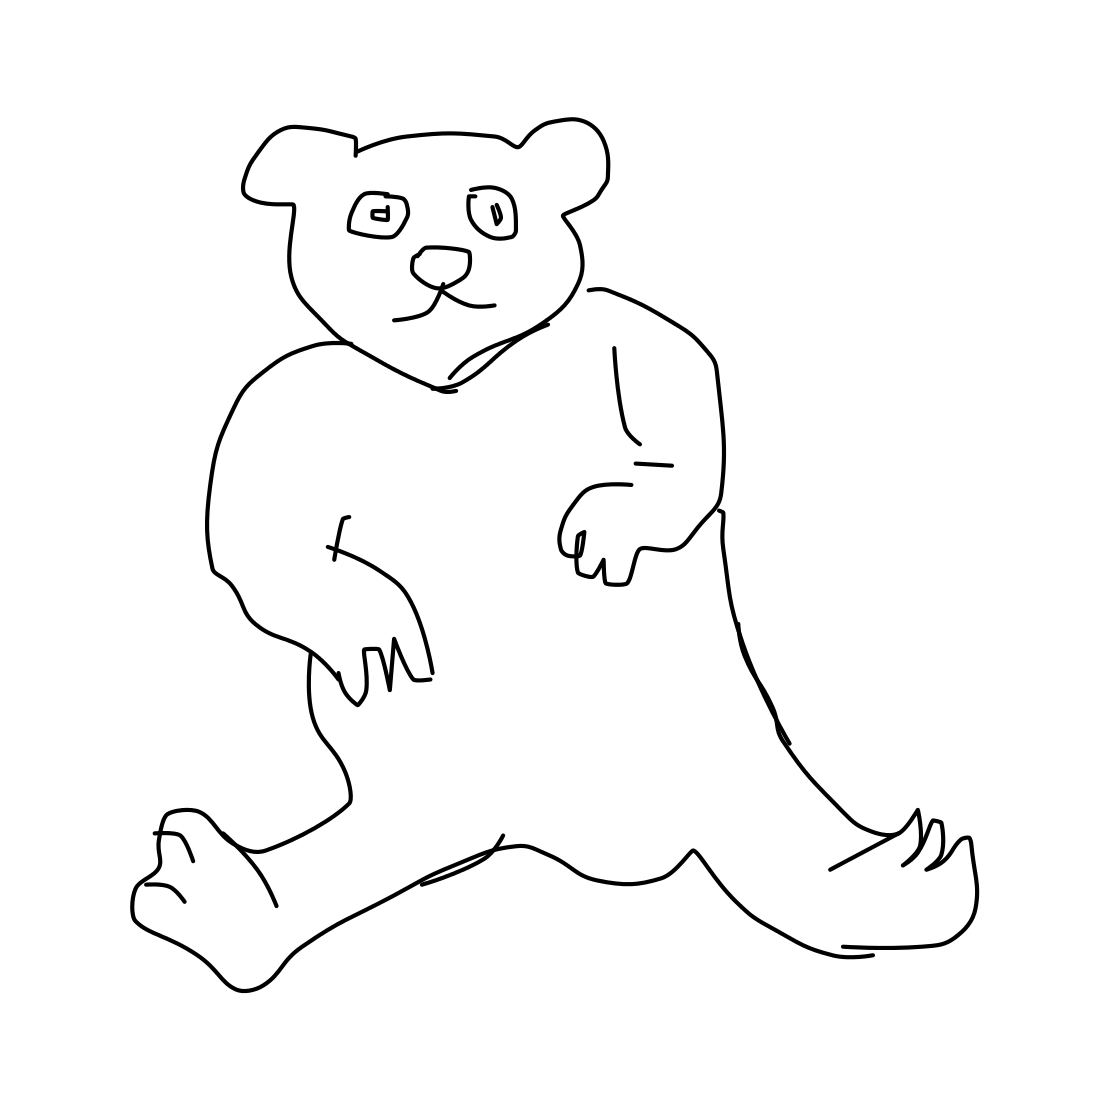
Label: panda